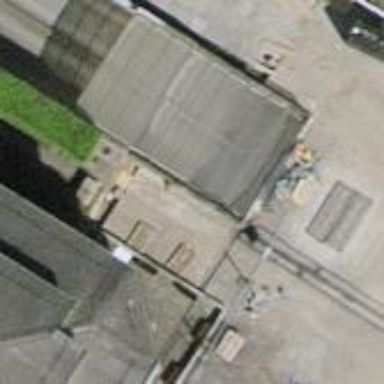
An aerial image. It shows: View of roof of building.